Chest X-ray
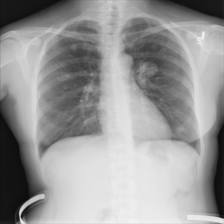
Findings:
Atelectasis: negative
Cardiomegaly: negative
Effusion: negative
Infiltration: negative
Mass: negative
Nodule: positive
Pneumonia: negative
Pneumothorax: negative
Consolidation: negative
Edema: negative
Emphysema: negative
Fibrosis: negative
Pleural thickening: negative
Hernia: negative